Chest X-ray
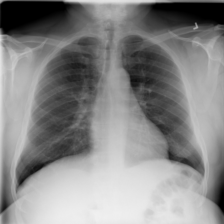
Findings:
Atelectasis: negative
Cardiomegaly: negative
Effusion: negative
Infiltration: positive
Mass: negative
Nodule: negative
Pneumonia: negative
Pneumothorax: negative
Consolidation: negative
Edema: negative
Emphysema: negative
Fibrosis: negative
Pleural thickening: negative
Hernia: negative